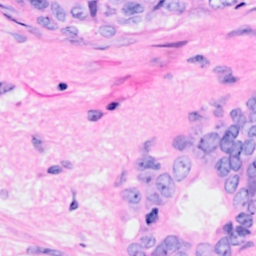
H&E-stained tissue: Breast